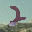
Label: 2